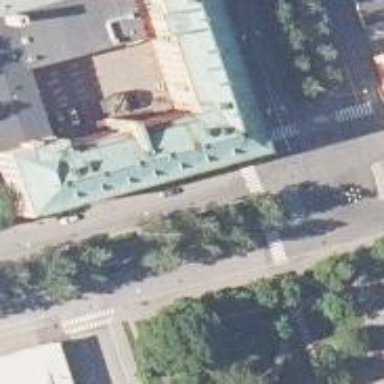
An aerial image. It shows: Building with gabled roof.